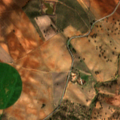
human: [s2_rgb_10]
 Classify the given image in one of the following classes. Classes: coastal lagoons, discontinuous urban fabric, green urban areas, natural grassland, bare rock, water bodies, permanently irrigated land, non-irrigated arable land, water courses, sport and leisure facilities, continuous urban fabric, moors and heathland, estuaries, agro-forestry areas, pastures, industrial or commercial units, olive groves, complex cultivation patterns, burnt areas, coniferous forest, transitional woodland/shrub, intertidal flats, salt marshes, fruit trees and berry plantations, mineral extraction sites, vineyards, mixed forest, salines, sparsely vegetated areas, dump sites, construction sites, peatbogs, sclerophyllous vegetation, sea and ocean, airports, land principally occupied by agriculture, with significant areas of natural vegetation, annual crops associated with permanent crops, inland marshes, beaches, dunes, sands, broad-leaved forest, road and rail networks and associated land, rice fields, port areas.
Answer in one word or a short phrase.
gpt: non-irrigated arable land, olive groves, agro-forestry areas, transitional woodland/shrub